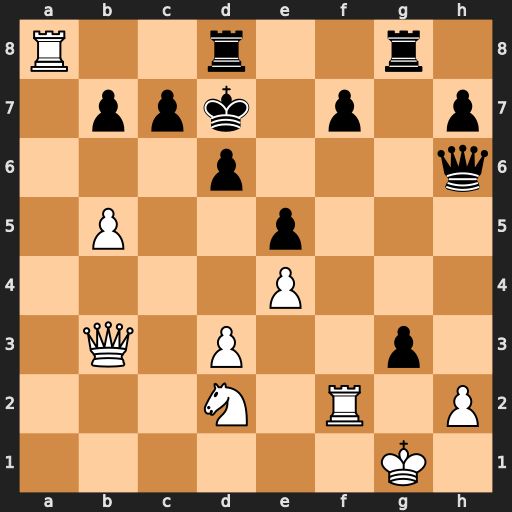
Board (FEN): R2r2r1/1ppk1p1p/3p3q/1P2p3/4P3/1Q1P2p1/3N1R1P/6K1
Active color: w
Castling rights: -
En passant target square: -
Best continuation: Qxf7#